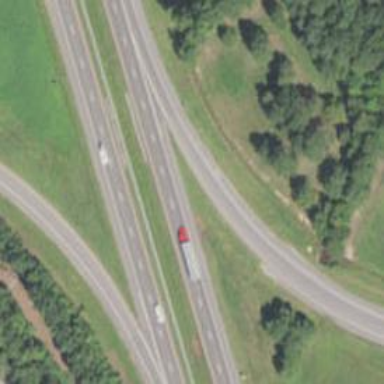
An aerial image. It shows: Motorway.